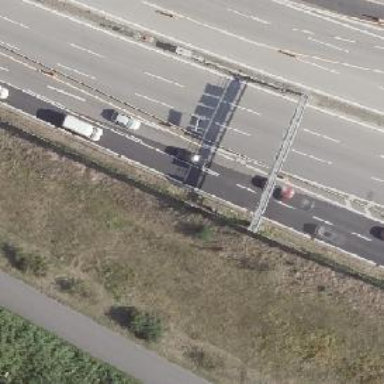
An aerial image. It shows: Concrete motorway link.